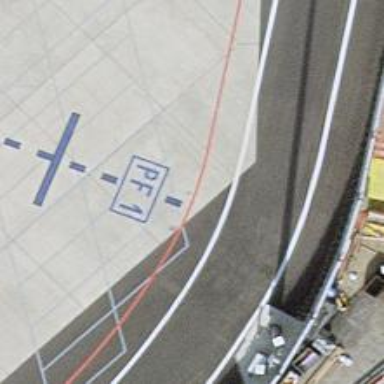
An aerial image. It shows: Airport parking position.